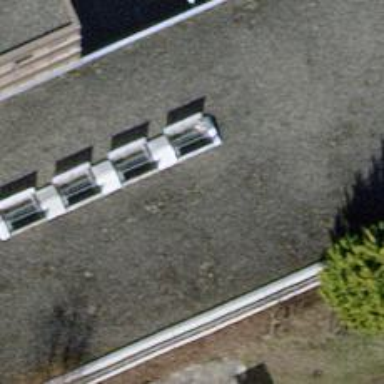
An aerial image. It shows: Bicycle rental facility.